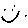
Label: smiley face